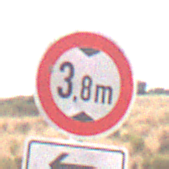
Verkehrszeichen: TatsaechlicheHoehe
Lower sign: RichtungsangabeDurchPfeile2
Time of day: Midday
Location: Outdoor (Nature)
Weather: PartlyCloudy
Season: NotSpecified
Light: Natural